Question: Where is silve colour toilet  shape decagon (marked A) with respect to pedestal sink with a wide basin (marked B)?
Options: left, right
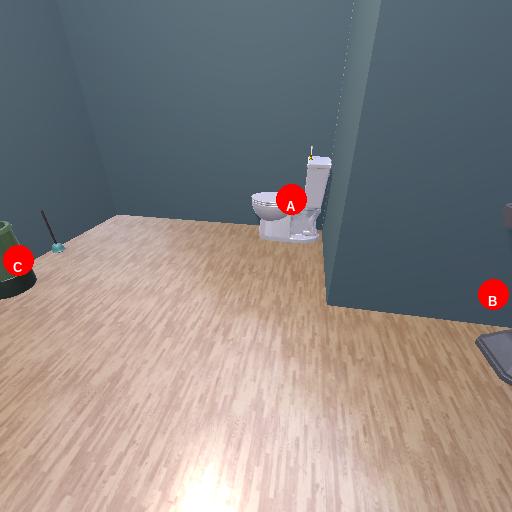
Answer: left